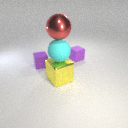
small purple rubber cube to the left of small purple rubber cube